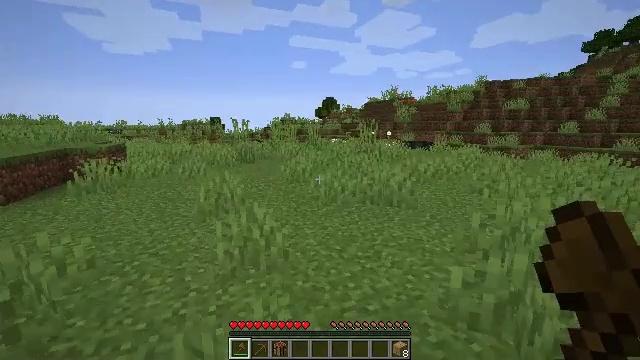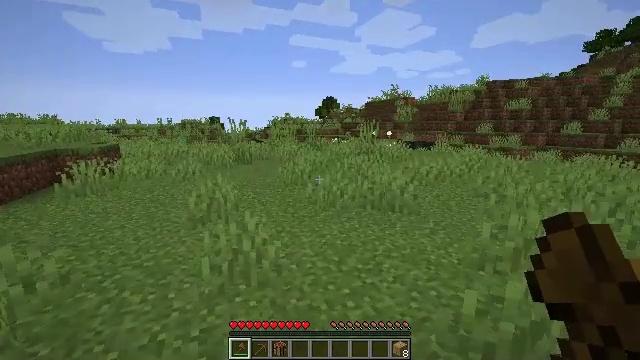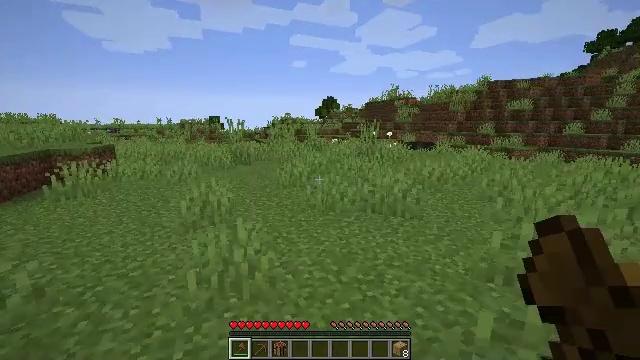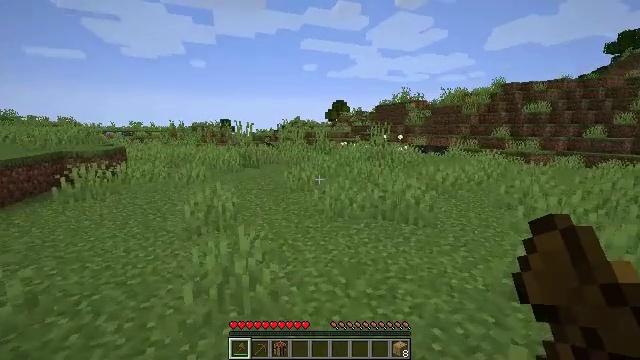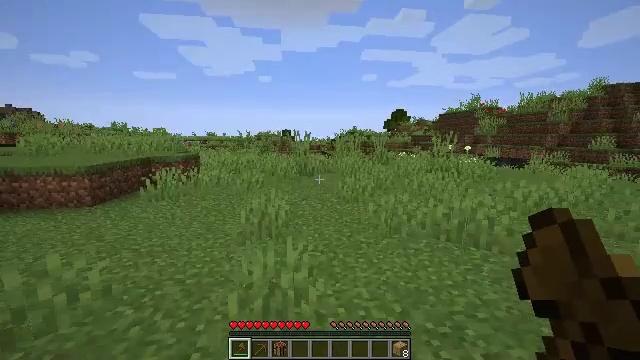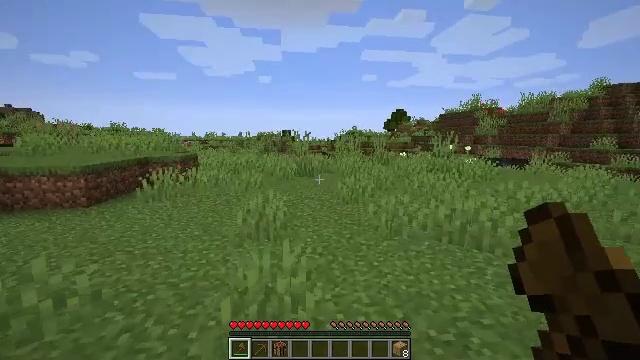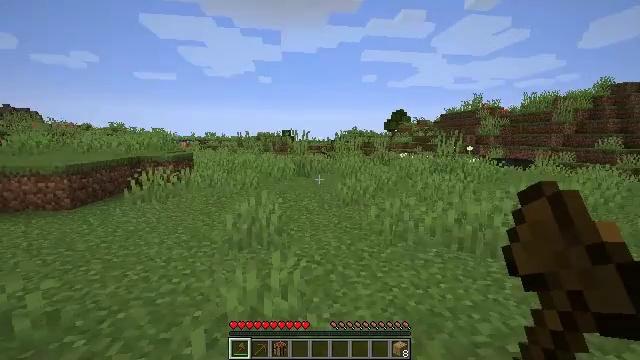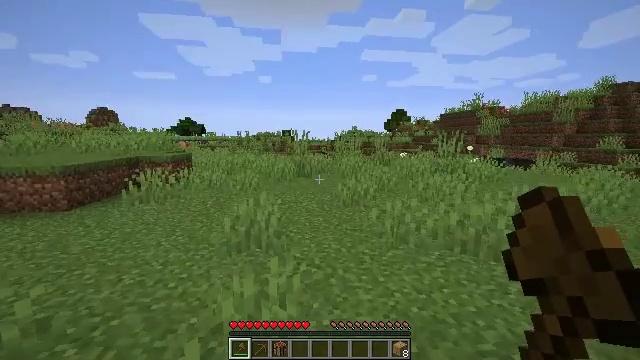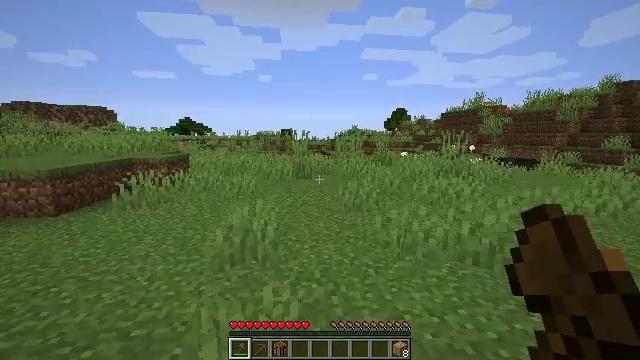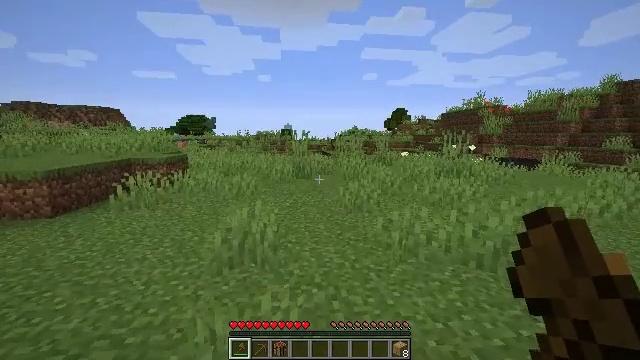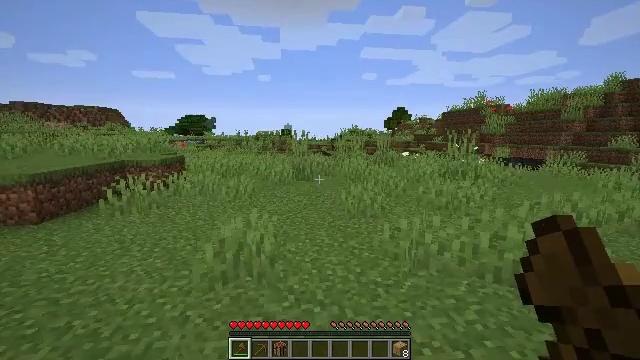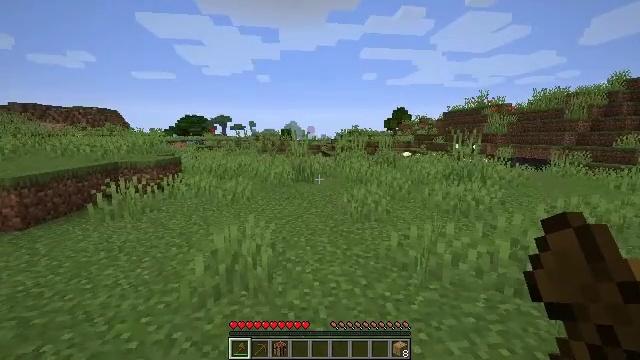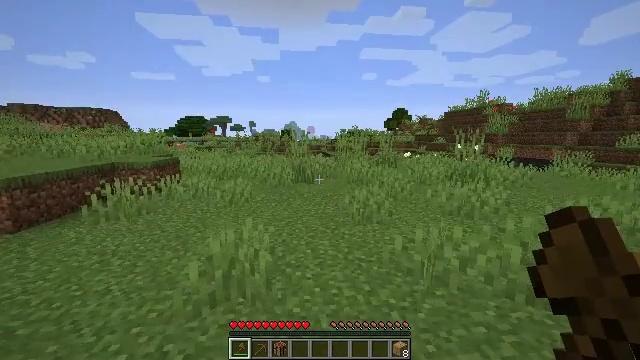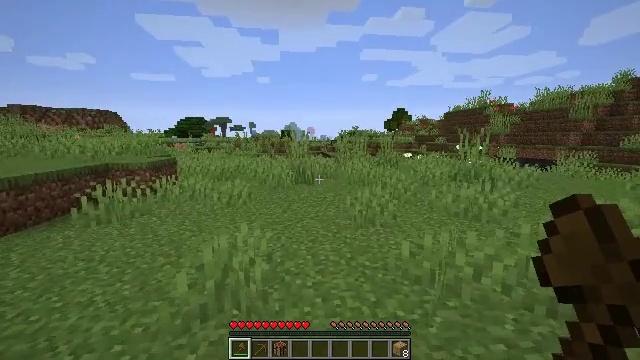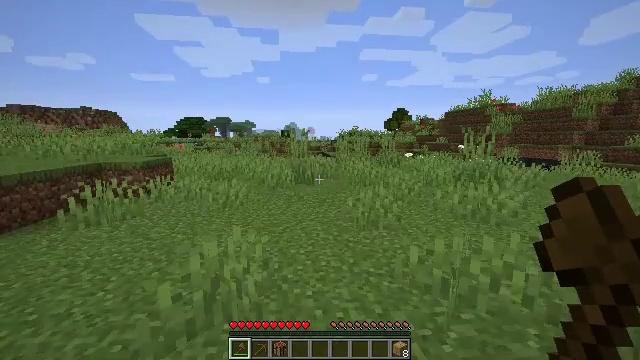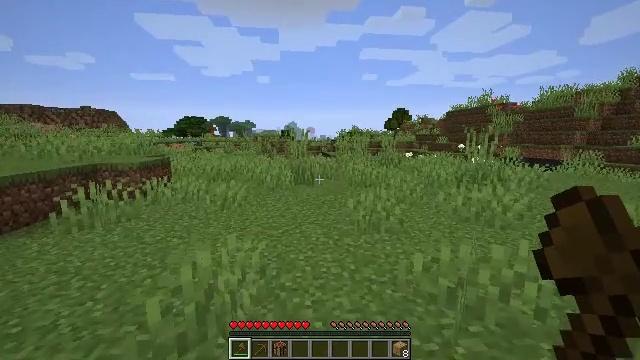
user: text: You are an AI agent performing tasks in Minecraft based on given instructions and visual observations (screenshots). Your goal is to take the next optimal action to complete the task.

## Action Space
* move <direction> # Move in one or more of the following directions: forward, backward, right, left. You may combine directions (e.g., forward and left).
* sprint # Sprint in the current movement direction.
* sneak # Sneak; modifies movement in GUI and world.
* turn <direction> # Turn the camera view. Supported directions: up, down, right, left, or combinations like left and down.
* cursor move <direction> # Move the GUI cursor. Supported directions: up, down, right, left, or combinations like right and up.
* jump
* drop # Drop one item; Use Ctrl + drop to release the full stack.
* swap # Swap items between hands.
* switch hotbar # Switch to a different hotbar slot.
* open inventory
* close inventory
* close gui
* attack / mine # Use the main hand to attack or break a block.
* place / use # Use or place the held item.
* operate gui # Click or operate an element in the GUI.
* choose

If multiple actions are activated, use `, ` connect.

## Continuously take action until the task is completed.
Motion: motion action
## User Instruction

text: Mine a cornflower from the ground.
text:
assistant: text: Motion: move forward
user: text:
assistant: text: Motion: move forward
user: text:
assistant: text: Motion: move forward, turn left
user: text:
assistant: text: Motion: move forward, turn left and up
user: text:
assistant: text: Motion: move forward
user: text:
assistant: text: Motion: move forward
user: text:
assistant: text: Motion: move forward
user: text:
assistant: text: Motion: move forward
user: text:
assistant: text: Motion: move forward
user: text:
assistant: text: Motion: move forward
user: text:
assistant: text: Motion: move forward
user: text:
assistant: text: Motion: move forward
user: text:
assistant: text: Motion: move forward
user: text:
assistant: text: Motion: move forward
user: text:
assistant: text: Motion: move forward
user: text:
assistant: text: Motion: move forward, turn right and down
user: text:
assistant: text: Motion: move forward, turn right and down
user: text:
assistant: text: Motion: move forward, turn down
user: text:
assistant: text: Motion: move forward
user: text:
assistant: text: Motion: move forward
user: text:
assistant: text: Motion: move forward
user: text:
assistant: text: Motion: move forward
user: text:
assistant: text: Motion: move forward
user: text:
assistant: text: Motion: move forward
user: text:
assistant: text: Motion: move forward
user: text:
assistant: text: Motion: move forward
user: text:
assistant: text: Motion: move forward
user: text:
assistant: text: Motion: move forward
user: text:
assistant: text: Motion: move forward
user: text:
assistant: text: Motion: move forward